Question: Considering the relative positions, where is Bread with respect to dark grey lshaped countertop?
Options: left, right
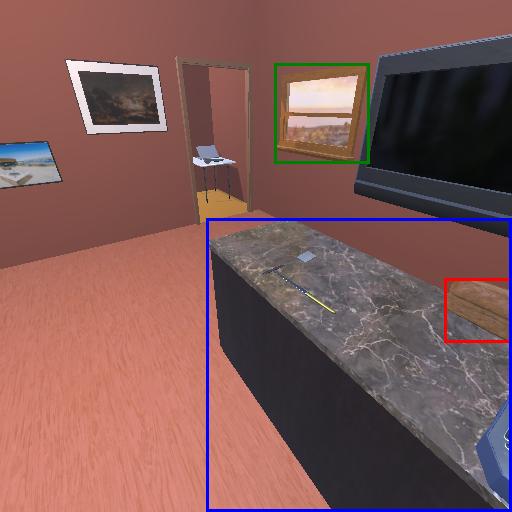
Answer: left